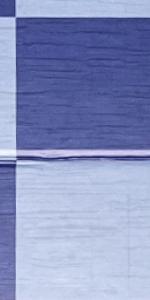
Label: Empty